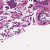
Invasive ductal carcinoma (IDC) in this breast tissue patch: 0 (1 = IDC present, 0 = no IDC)